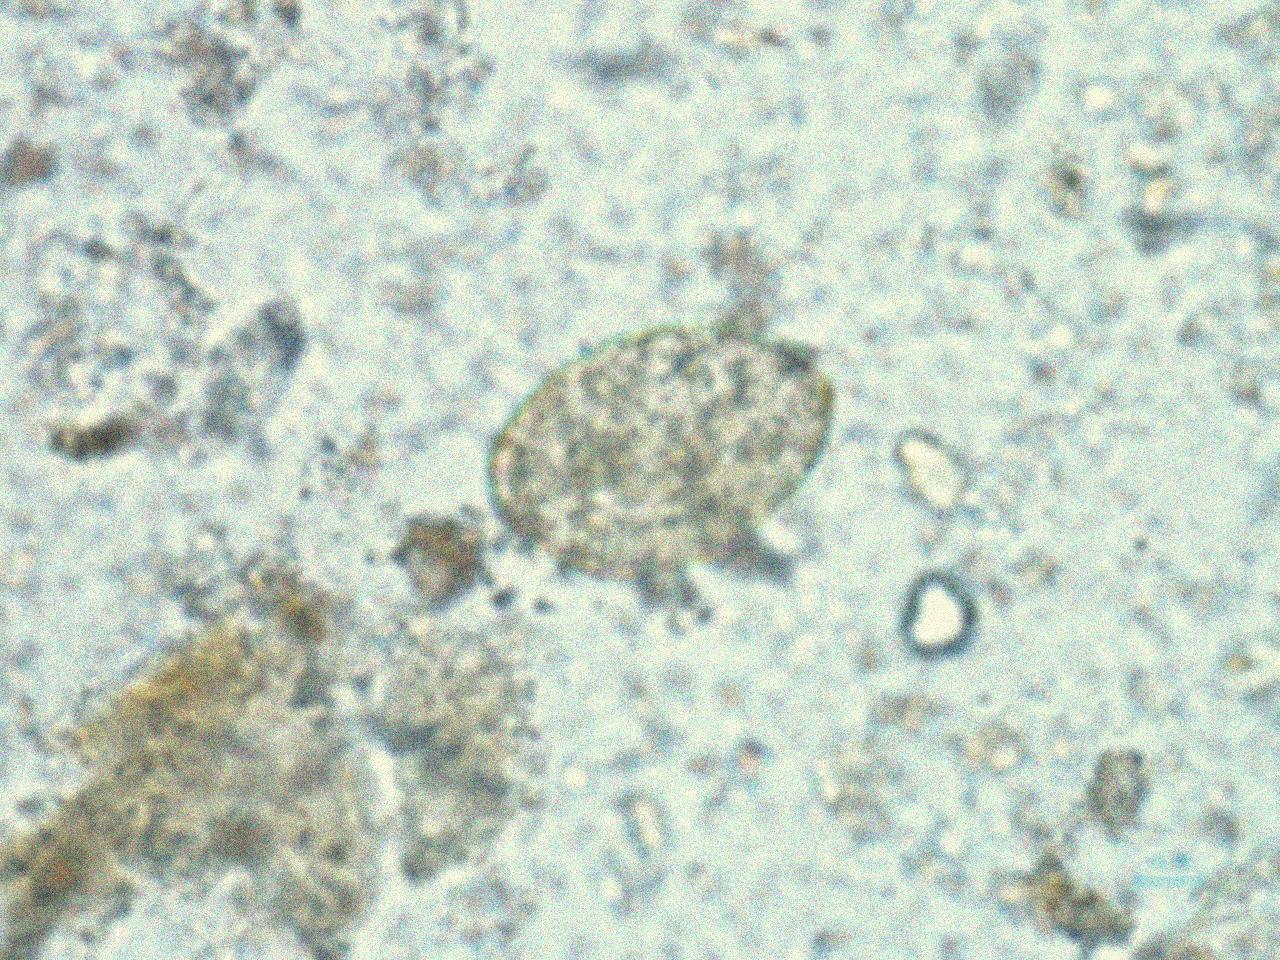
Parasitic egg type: Fasciolopsis buski